I will show an image sequence of human cooking. I have annotated the images with numbered circles. Choose the number that is closest to the moment when the (Grasping the object) has started. You are a five-time world champion in this game. Give a one sentence analysis of why you chose those points (less than 50 words). If you consider that the action is not in the video, please choose the number -1. Provide your answer at the end in a json file of this format: {"points": []}
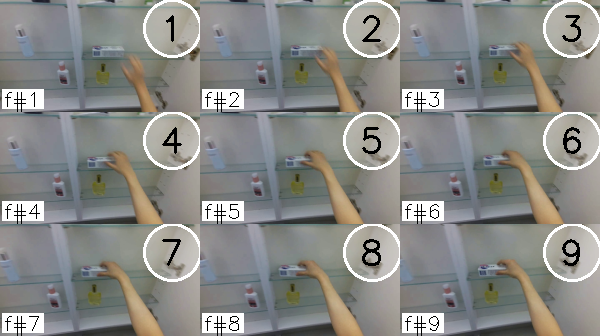
Frame 5 shows the clearest moment of hand-object contact.
{"points": [5]}